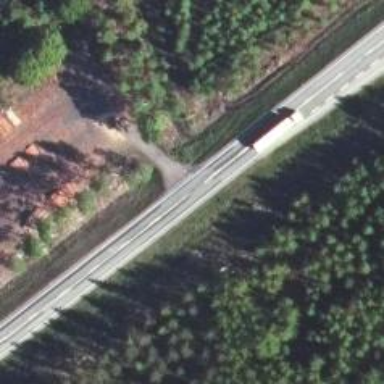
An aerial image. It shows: Asphalt road designated as trunk highway.